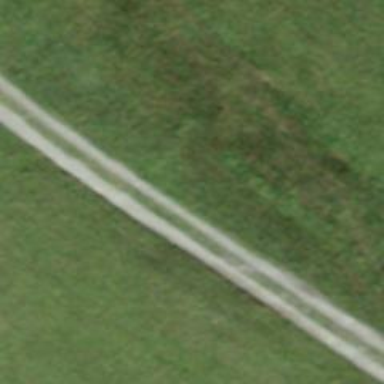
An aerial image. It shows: Grassy track.